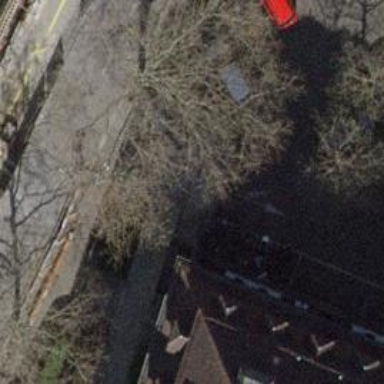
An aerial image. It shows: Rising bollard is in place as barrier.